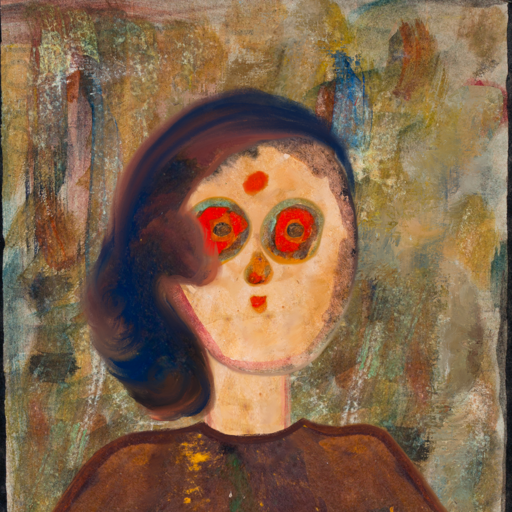
Background: Pipe, Head And Neck Front: Childish, Face Front: Sisters, Bust: Comrade, Hair Front: Mother_And_Son_Son, Head Accessory: Blank, Second Necklace: Blank, Necklace: Blank, Baby: Blank